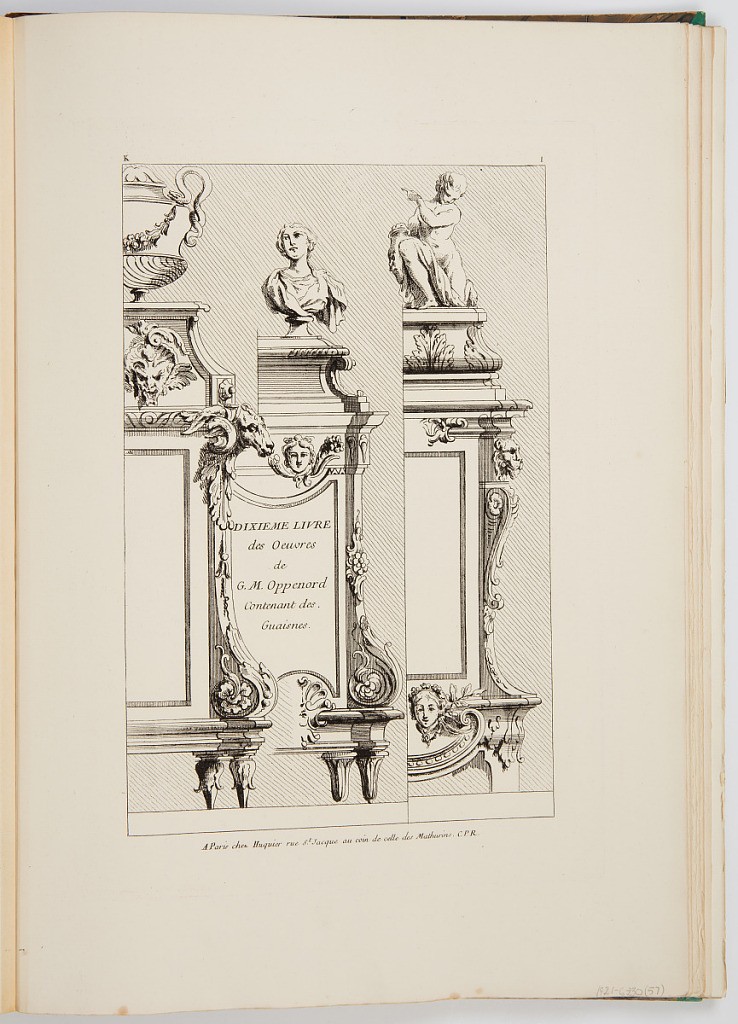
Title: Title Page
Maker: Gilles-Marie Oppenord, French, 1672–1742
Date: ca. 1900
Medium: Photomechanical print
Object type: Bound print
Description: Page printed with  designs for pedestals, with the title page of the series printed on the front of one. The plate is numbered but not signed.